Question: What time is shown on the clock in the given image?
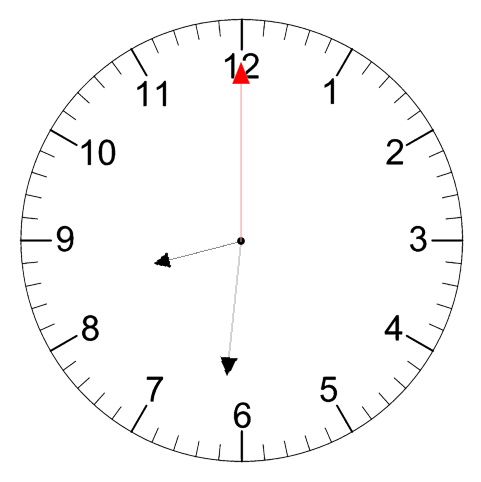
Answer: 08:31:00